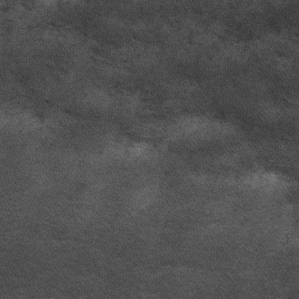
Label: frost